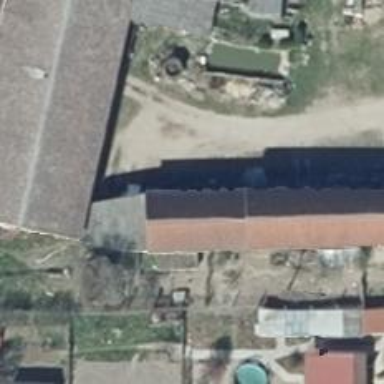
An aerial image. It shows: Building with gabled roof. The roof orientation is along the structure.